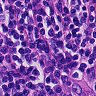
Metastatic tissue present: no